Question: I am following the <URL> above the land vectors.
According to the <URL>:
> "Higher" layers obscure "lower" ones.
However I'm not finding this to be the case. Please see attached screenshot:

The 'earthquakes' layer is the 'higher' layer, I think. I am using the 'Comic!' base map styles. Since the road lines also appear to 'mask off' the land vectors and show the earthquake data below, I'm wondering if this is causing the issue, but looking through the styles there's nothing obvious I can see.
Thanks for any help.
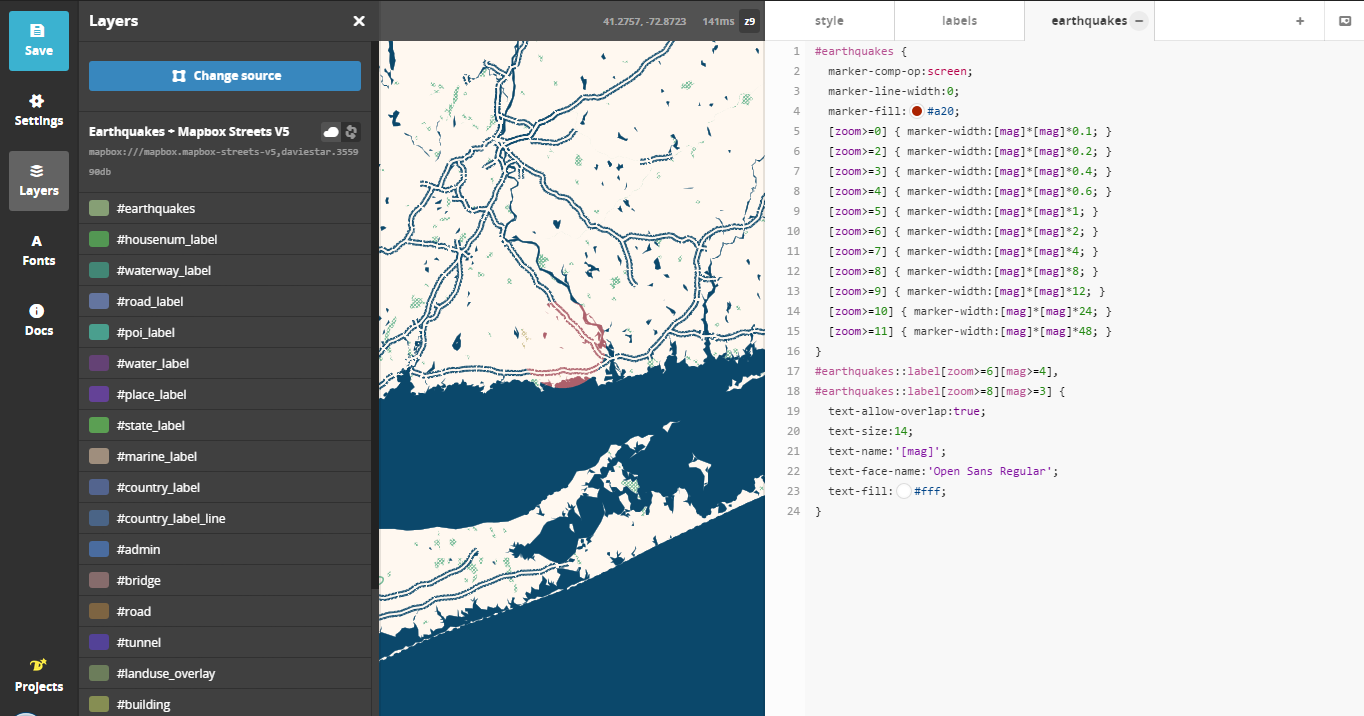
Answer: The documentation is correct, however the 'comp-op' family of CartoCSS properties affect how the colors of different layers interact with each other. In this case, the 'marker-comp-op: screen' from the quickstart example was designed to work well over a darker satellite background, but becomes nearly invisible over solid white.
If you remove the 'marker-comp-op' property or change it to a different compositing operation such as 'multiply' the earthquake markers should show up fine.